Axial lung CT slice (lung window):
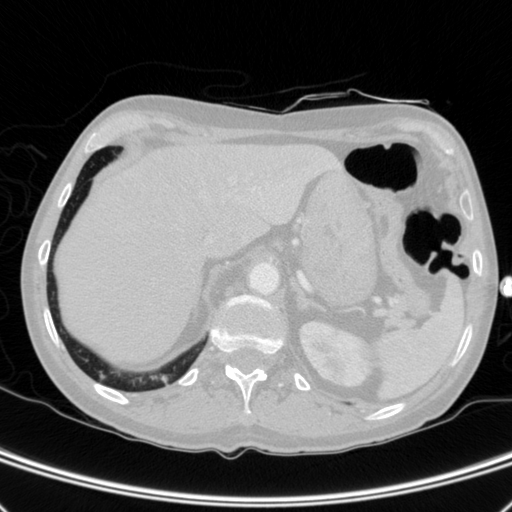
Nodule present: no